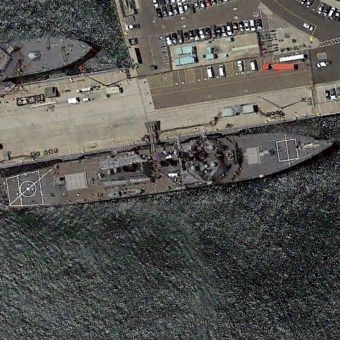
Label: destroyer